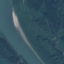
Land use / land cover: River